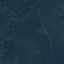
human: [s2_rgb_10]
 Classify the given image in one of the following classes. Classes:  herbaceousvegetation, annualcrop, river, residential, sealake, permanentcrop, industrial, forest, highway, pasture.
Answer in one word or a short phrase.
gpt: Forest